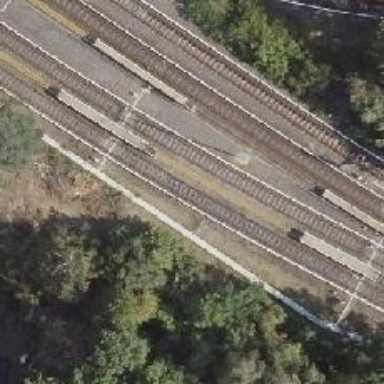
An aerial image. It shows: Yard with electrified rail at the bottom level.